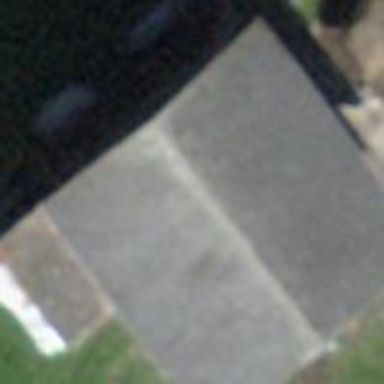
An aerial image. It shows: Rural barn.